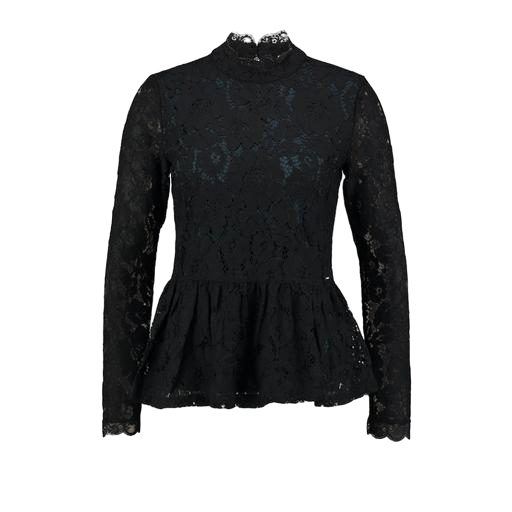
black alannah lace long sleeve peplum top, black floral-lace shirt, black high neck lace, white background